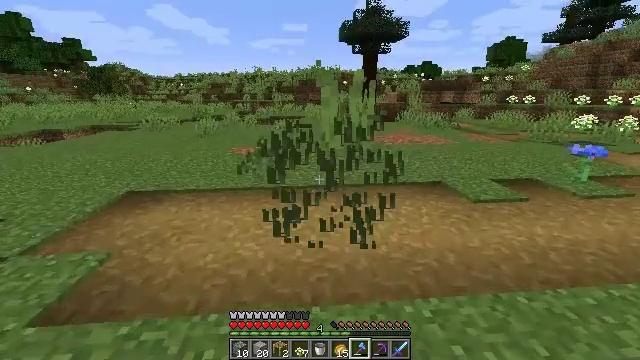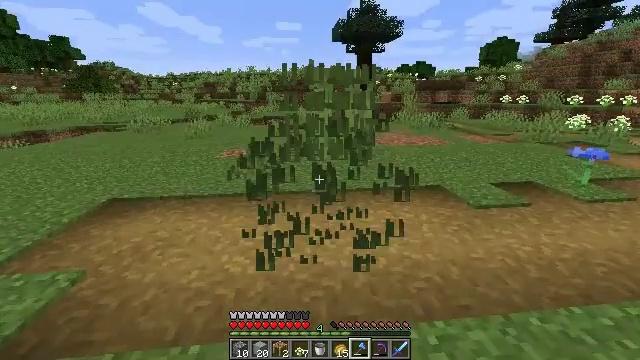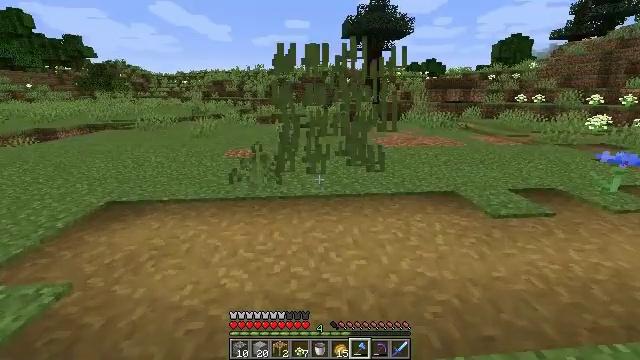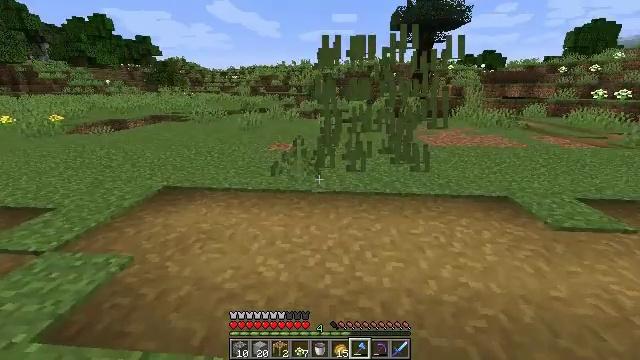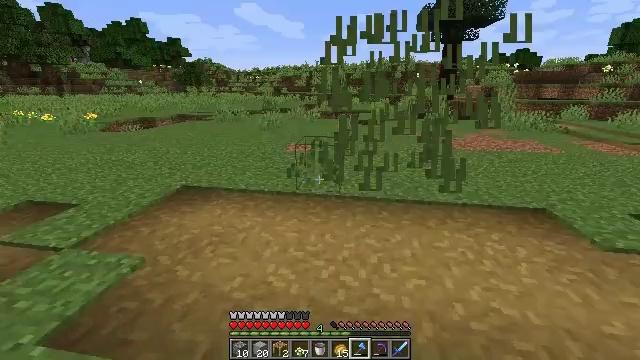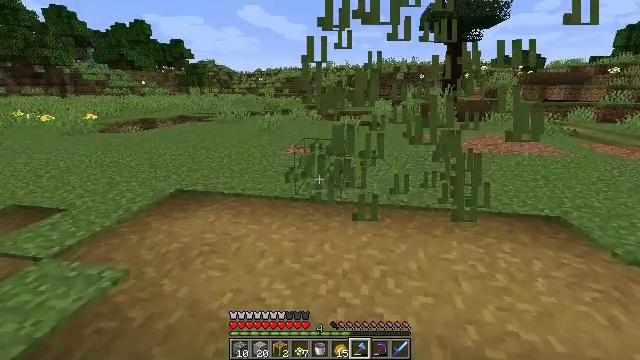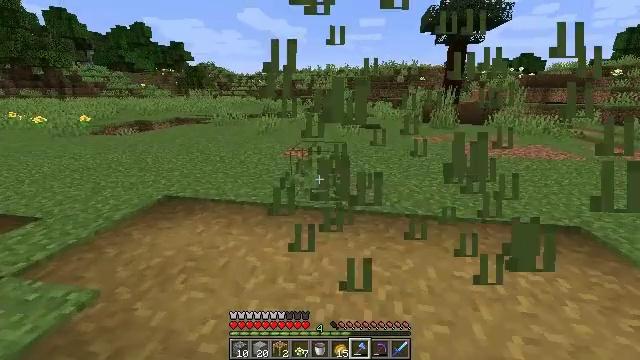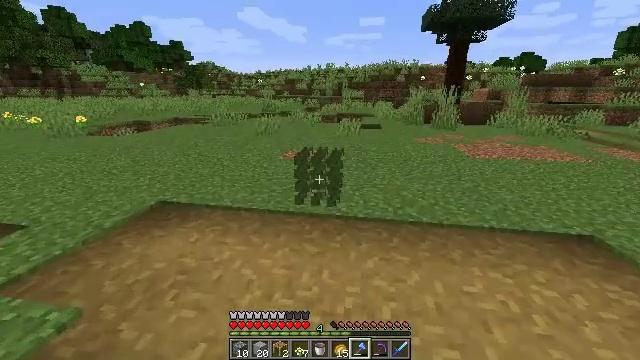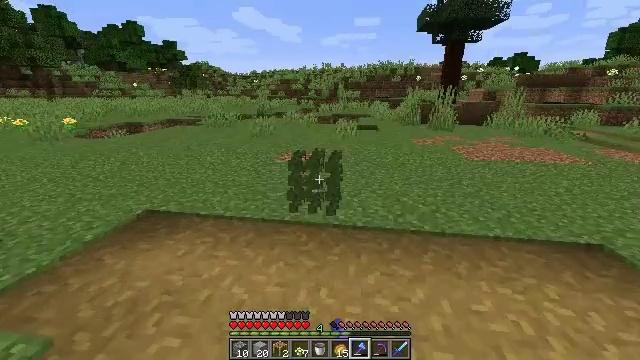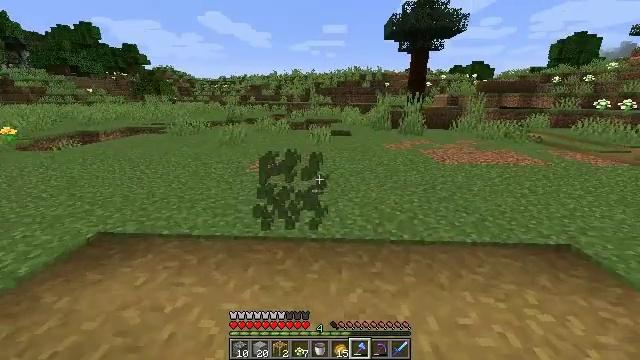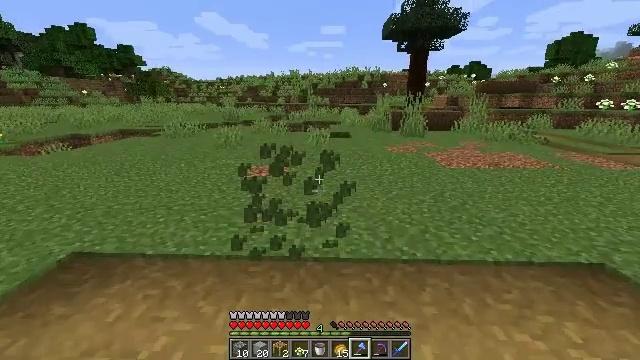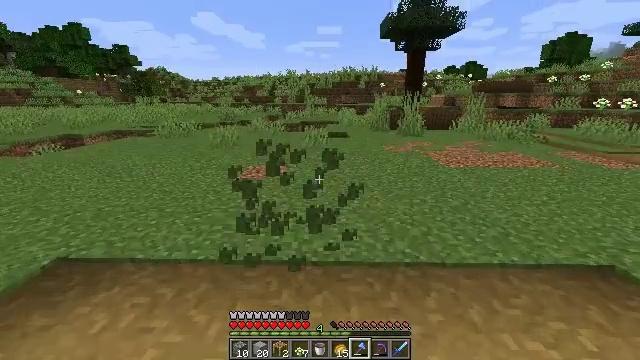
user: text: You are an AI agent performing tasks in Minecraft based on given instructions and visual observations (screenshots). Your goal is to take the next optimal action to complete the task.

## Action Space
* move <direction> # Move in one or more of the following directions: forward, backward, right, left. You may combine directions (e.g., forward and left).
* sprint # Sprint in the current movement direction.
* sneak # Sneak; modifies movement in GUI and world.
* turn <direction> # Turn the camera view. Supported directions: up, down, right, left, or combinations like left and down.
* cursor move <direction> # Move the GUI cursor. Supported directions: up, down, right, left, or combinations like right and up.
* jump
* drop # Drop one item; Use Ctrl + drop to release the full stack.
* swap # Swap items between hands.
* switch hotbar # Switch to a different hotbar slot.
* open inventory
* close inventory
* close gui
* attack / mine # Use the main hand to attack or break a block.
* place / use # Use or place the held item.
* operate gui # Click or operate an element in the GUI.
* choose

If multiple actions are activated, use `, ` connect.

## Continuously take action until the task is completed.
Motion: motion action
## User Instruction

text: Harvest some fern.
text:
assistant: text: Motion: move forward, turn right, attack / mine
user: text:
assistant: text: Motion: move forward, turn left
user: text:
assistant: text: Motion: move forward, turn left and down, attack / mine
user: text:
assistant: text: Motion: move forward, turn left, attack / mine
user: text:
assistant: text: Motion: move forward, attack / mine
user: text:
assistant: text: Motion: move forward
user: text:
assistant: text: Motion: move forward, attack / mine
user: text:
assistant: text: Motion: move forward, attack / mine
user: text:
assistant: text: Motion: move forward, turn right and up, attack / mine
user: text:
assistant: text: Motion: move forward
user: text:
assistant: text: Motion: move forward, attack / mine
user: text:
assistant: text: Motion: attack / mine